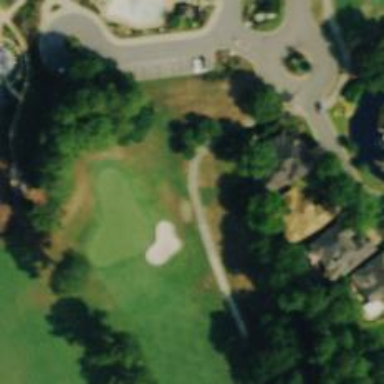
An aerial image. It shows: Pathway for golfing.